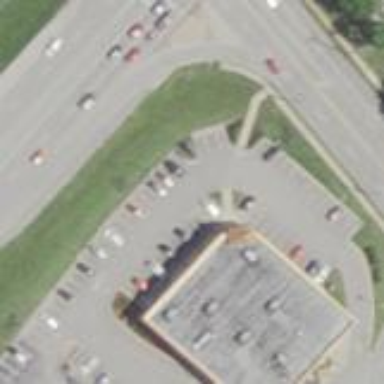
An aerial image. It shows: Building that is pharmacy providing healthcare services.